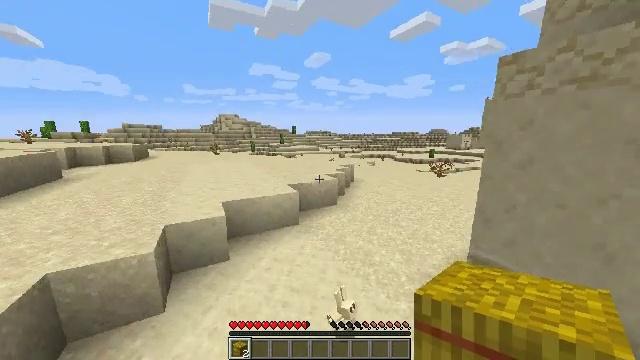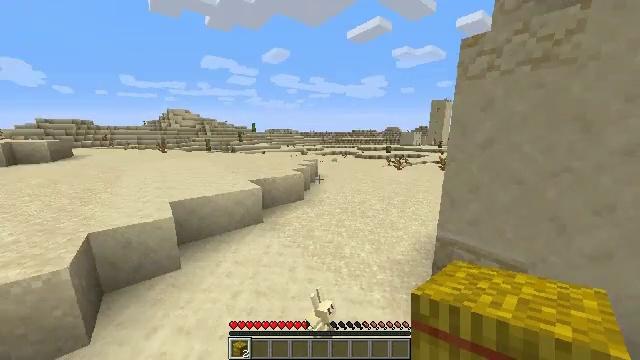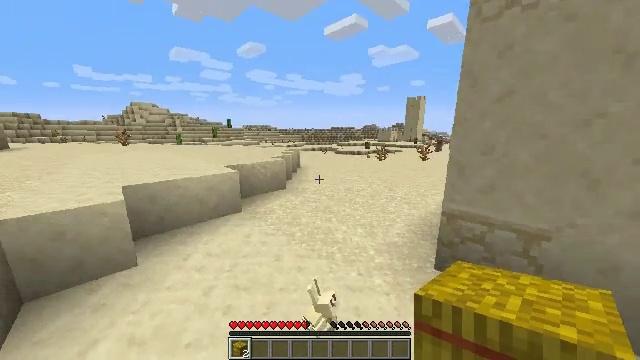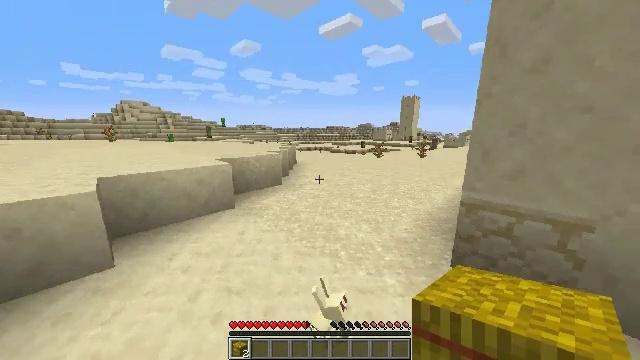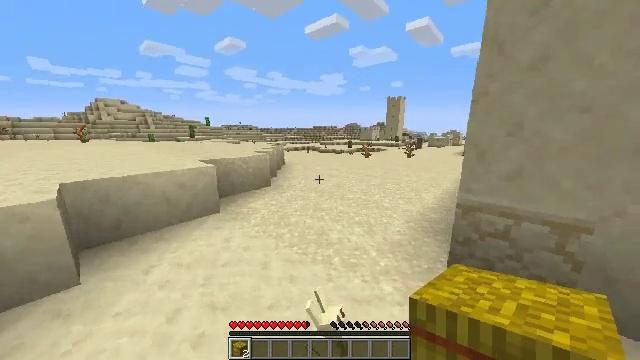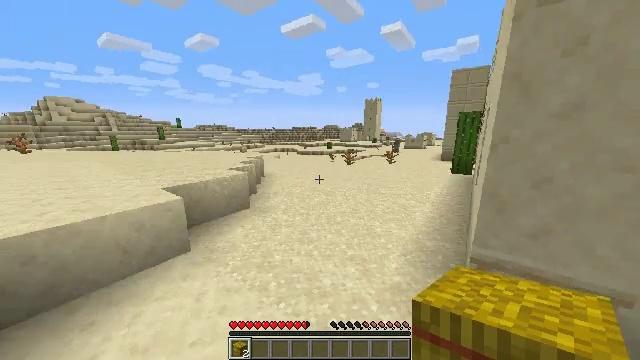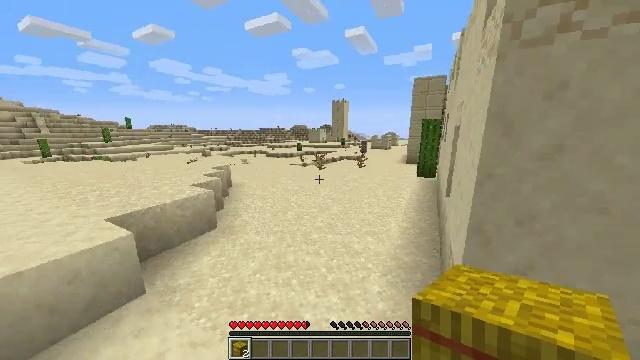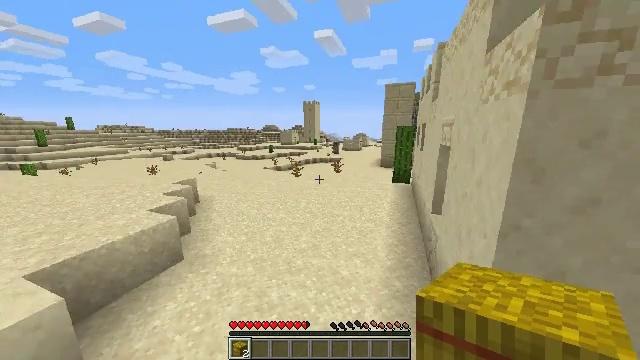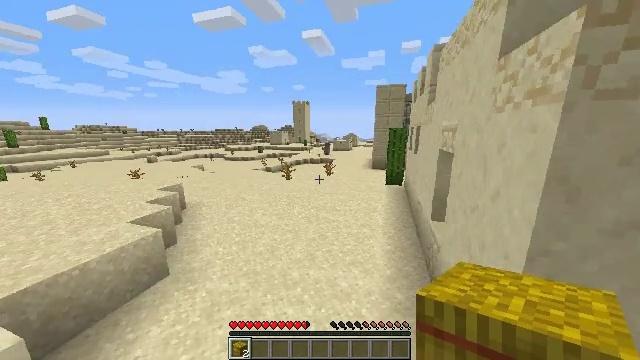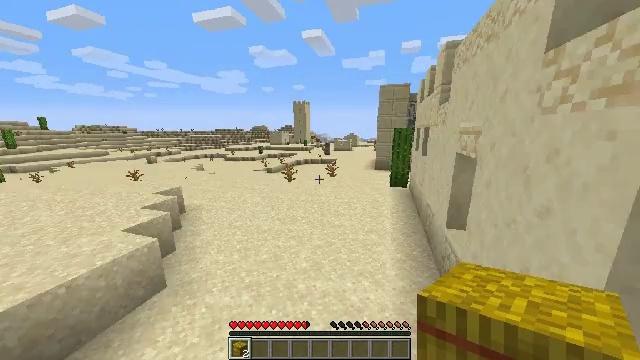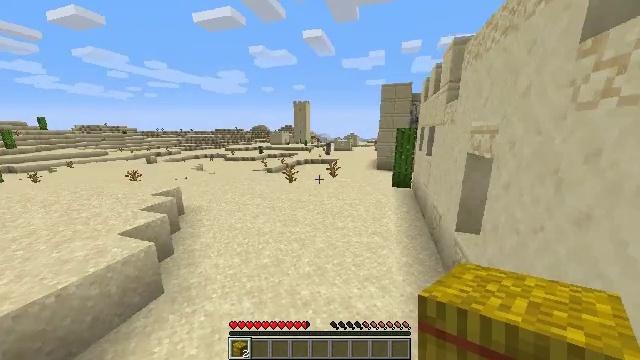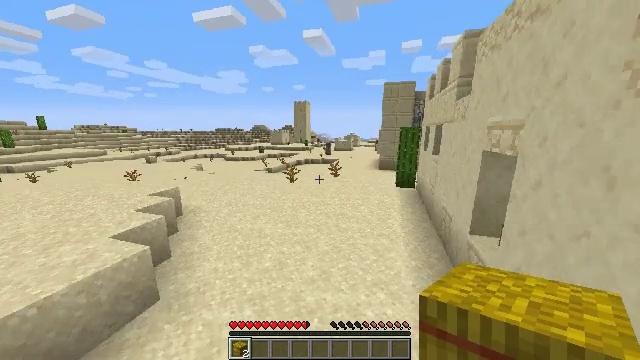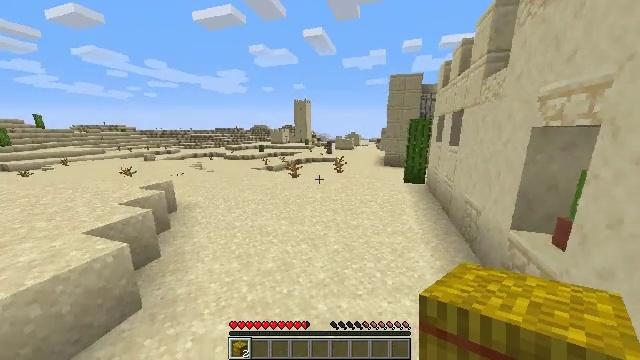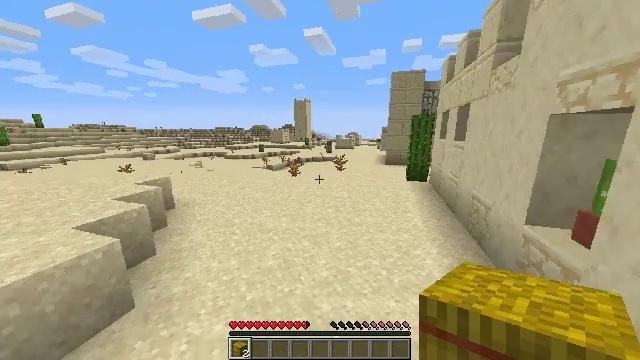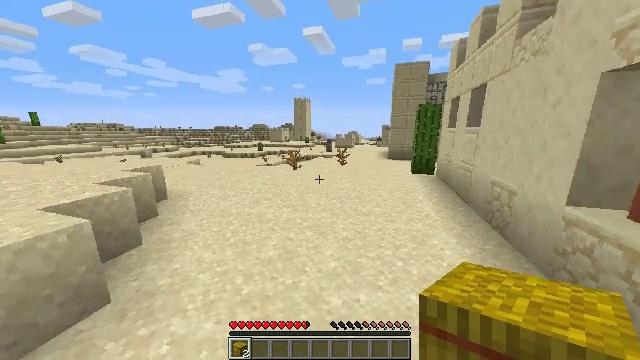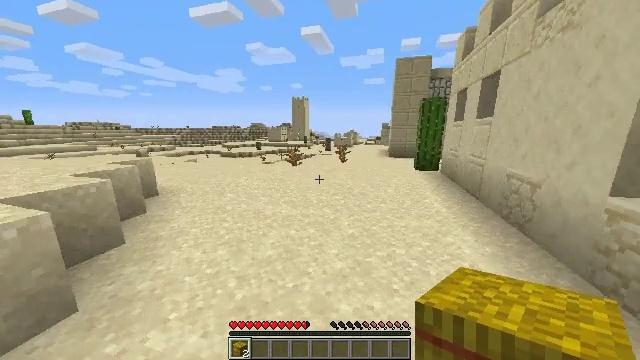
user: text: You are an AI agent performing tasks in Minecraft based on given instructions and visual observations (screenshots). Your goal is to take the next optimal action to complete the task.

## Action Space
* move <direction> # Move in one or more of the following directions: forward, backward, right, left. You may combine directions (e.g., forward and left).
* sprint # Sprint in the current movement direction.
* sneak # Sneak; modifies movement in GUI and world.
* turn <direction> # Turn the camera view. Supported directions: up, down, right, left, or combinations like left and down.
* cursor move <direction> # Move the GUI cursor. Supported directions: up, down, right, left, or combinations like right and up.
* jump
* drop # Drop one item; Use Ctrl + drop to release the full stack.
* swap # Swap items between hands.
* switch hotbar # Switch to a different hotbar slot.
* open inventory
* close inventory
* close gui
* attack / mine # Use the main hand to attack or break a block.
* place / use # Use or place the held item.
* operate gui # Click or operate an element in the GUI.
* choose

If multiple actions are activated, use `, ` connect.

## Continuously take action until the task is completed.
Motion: motion action
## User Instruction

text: Remove a hay block from the inventory.
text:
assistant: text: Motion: move forward, sprint, turn right, jump
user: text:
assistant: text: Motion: move forward, sprint, turn right, jump
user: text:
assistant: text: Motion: move forward, sprint, turn right, jump
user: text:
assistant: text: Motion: move forward, sprint, turn right, jump
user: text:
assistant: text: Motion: move forward, sprint, turn right, jump
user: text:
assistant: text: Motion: move forward, sprint, turn right, jump
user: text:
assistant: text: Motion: move forward, sprint, turn right, jump
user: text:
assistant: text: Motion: move forward, sprint, turn right, jump
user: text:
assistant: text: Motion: move forward, sprint, jump
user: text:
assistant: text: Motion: move forward, sprint, jump
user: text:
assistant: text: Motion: move forward, sprint, jump
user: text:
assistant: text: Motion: move forward, sprint, jump
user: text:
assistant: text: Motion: move forward, sprint, jump
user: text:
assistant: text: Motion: move forward, sprint, jump
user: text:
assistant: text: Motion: move forward, sprint, jump
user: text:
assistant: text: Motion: move forward, sprint, jump
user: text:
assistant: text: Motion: move forward, sprint, jump
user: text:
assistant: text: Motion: move forward, sprint, jump
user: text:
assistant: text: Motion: move forward, sprint, jump
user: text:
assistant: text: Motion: move forward, sprint, jump
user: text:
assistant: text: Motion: move forward, sprint, jump
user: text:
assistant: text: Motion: move forward, sprint, jump
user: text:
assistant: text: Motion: move forward, sprint, turn right, jump
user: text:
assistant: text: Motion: move forward, sprint, turn right, jump
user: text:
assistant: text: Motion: move forward, sprint, turn right, jump
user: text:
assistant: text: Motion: move forward, sprint, turn right, jump
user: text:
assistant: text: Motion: move forward, sprint, turn right, jump
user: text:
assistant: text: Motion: move forward, sprint, turn right, jump
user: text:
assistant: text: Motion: move forward, sprint, turn right, jump
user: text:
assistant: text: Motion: move forward, sprint, turn right, jump